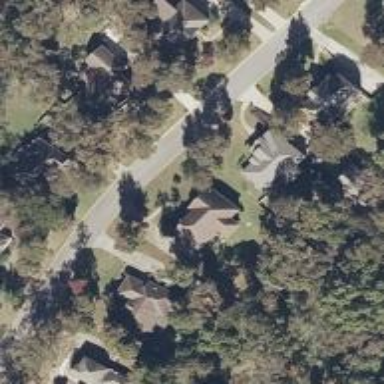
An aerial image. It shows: Residential road.